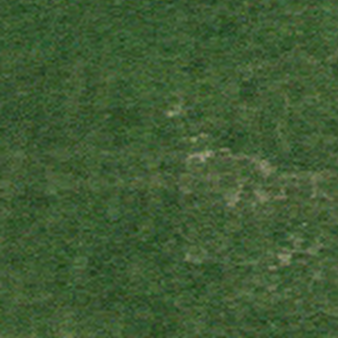
Label: other